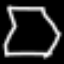
Label: octagon